The image is an STFT spectrogram (time versus frequency) of a rotating-machine vibration signal. Based on the visible evidence, which rotor condition applies: normal, misalignment, unbalance, looseness?
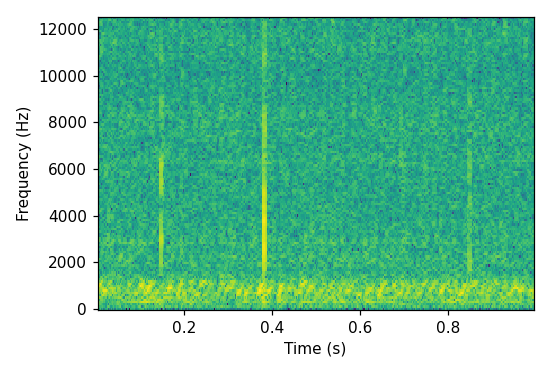
Answer: normal